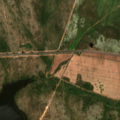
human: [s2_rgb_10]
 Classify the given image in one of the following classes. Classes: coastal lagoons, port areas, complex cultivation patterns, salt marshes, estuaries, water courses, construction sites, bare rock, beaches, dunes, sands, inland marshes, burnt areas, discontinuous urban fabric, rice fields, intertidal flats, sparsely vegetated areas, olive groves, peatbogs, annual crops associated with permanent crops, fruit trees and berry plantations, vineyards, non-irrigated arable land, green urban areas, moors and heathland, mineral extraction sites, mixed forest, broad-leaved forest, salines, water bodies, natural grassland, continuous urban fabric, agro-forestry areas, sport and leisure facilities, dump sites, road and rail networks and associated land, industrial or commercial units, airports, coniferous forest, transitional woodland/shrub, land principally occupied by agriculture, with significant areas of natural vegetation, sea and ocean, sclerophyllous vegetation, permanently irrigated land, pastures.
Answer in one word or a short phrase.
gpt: continuous urban fabric